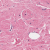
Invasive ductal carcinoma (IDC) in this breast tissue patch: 0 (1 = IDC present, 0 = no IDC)